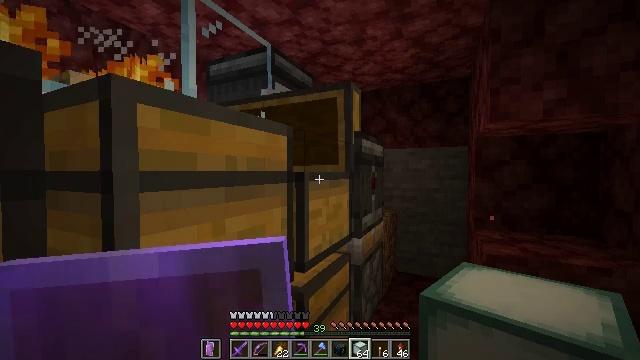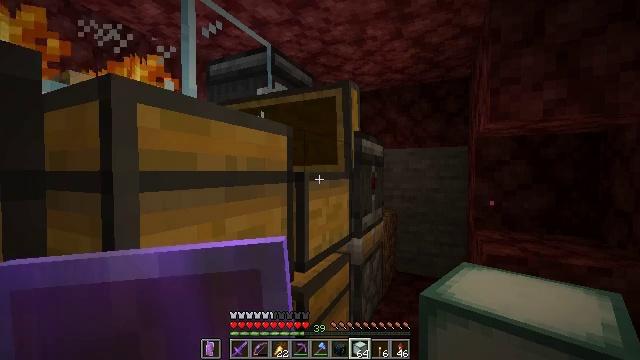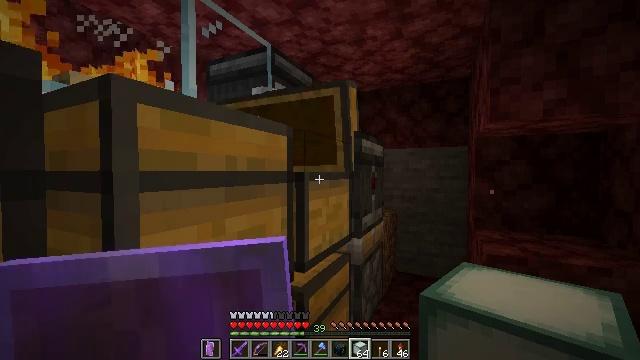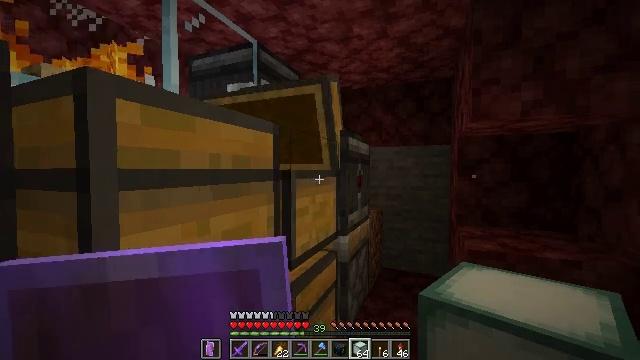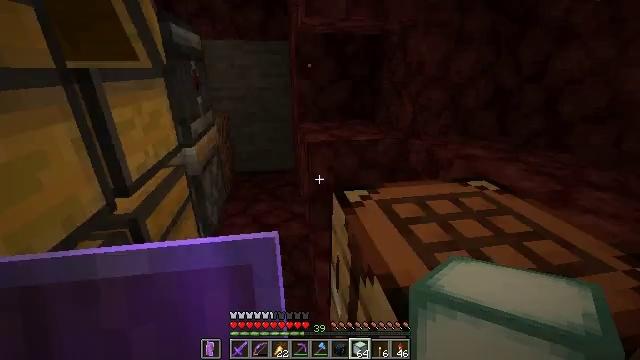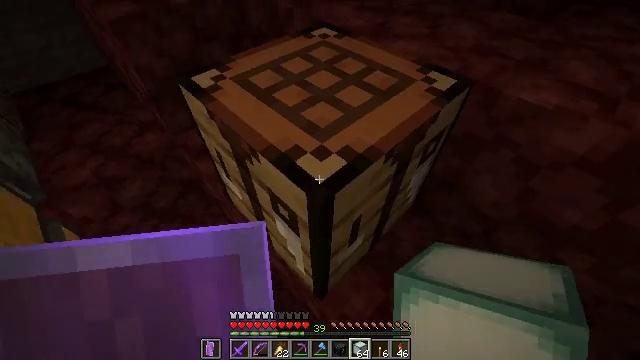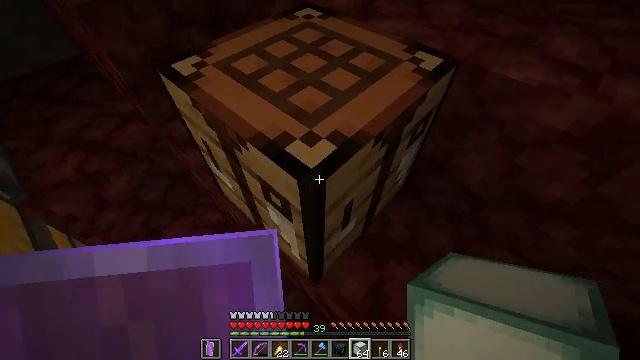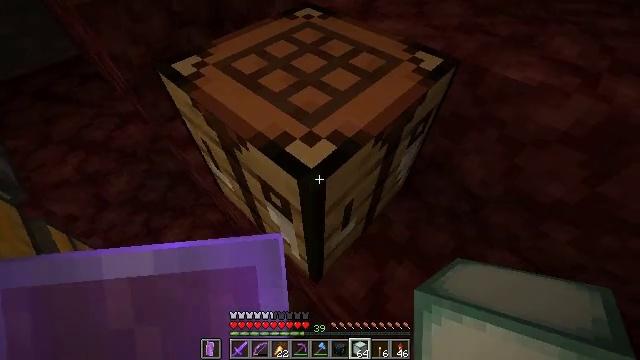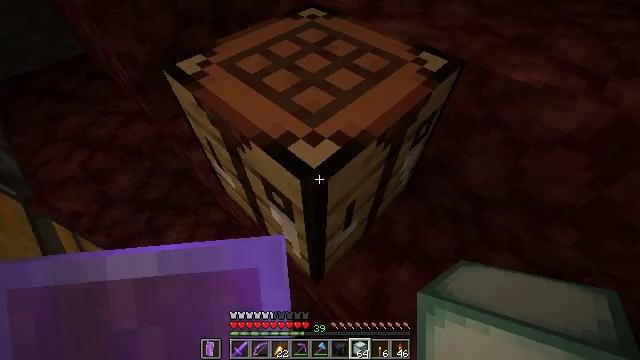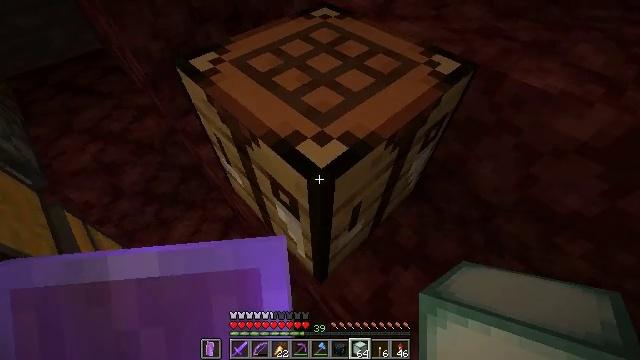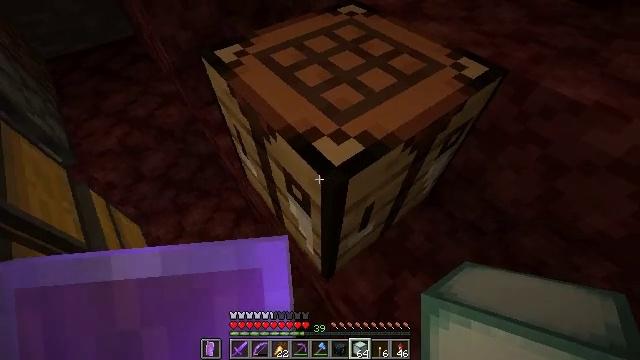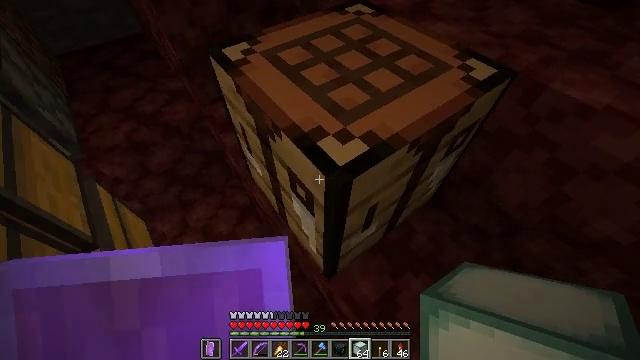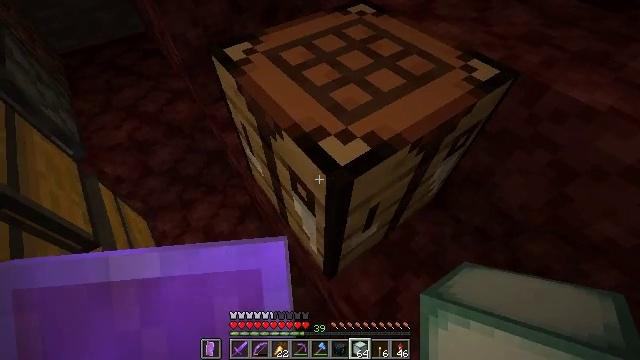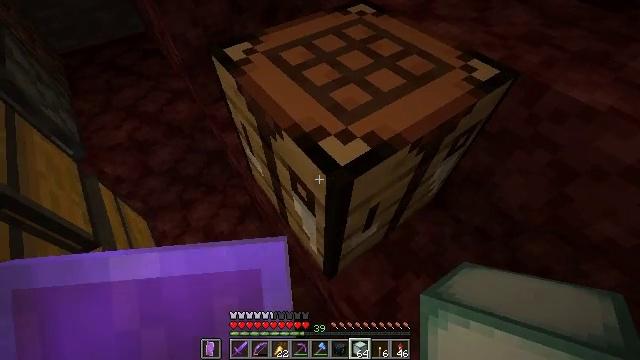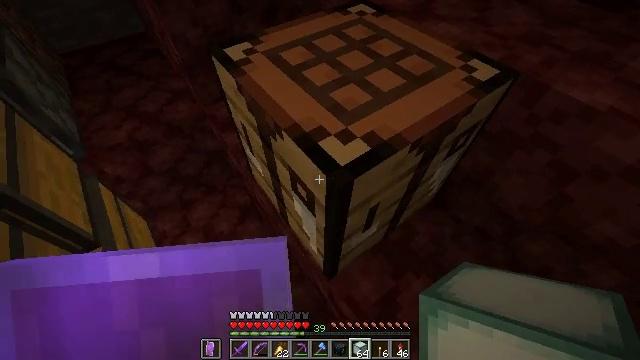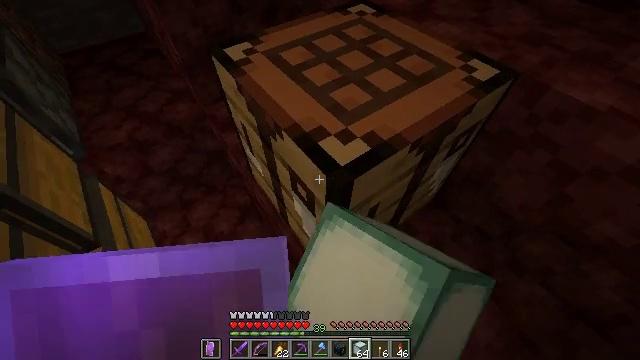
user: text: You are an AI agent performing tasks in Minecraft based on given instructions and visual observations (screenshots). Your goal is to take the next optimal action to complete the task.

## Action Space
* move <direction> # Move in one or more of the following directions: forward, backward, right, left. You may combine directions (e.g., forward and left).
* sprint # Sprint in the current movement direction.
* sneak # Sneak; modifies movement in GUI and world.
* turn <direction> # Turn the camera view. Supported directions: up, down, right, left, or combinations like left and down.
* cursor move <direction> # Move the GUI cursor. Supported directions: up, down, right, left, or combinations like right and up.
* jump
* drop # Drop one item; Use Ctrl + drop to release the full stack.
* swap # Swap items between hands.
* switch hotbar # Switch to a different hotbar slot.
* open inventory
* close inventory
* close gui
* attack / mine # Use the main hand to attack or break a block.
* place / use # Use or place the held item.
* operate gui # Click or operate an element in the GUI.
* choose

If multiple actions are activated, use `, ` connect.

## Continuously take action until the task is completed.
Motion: motion action
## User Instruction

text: Combine prismarine crystals and shards to craft a sea lantern.
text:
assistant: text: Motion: no_op
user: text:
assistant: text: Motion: no_op
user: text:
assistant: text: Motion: turn right
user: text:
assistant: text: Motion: turn right and down
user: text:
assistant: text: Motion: turn right and down
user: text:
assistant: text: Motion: turn right and down
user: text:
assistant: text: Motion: no_op
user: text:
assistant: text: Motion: no_op
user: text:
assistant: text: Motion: turn left
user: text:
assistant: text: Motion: turn left
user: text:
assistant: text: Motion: turn left
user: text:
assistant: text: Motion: no_op
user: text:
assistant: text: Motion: no_op
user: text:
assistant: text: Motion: use / place
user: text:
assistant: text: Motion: use / place
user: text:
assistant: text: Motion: use / place
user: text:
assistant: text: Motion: no_op
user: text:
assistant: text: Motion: no_op
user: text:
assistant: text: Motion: open gui
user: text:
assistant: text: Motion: no_op
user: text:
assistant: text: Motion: no_op
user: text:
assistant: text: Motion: no_op
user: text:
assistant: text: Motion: no_op
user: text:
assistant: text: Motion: no_op
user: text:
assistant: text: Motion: no_op
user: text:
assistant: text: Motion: no_op
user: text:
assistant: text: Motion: cursor move left
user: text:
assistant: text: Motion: no_op
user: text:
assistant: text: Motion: cursor move left
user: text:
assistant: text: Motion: cursor move left